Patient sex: M
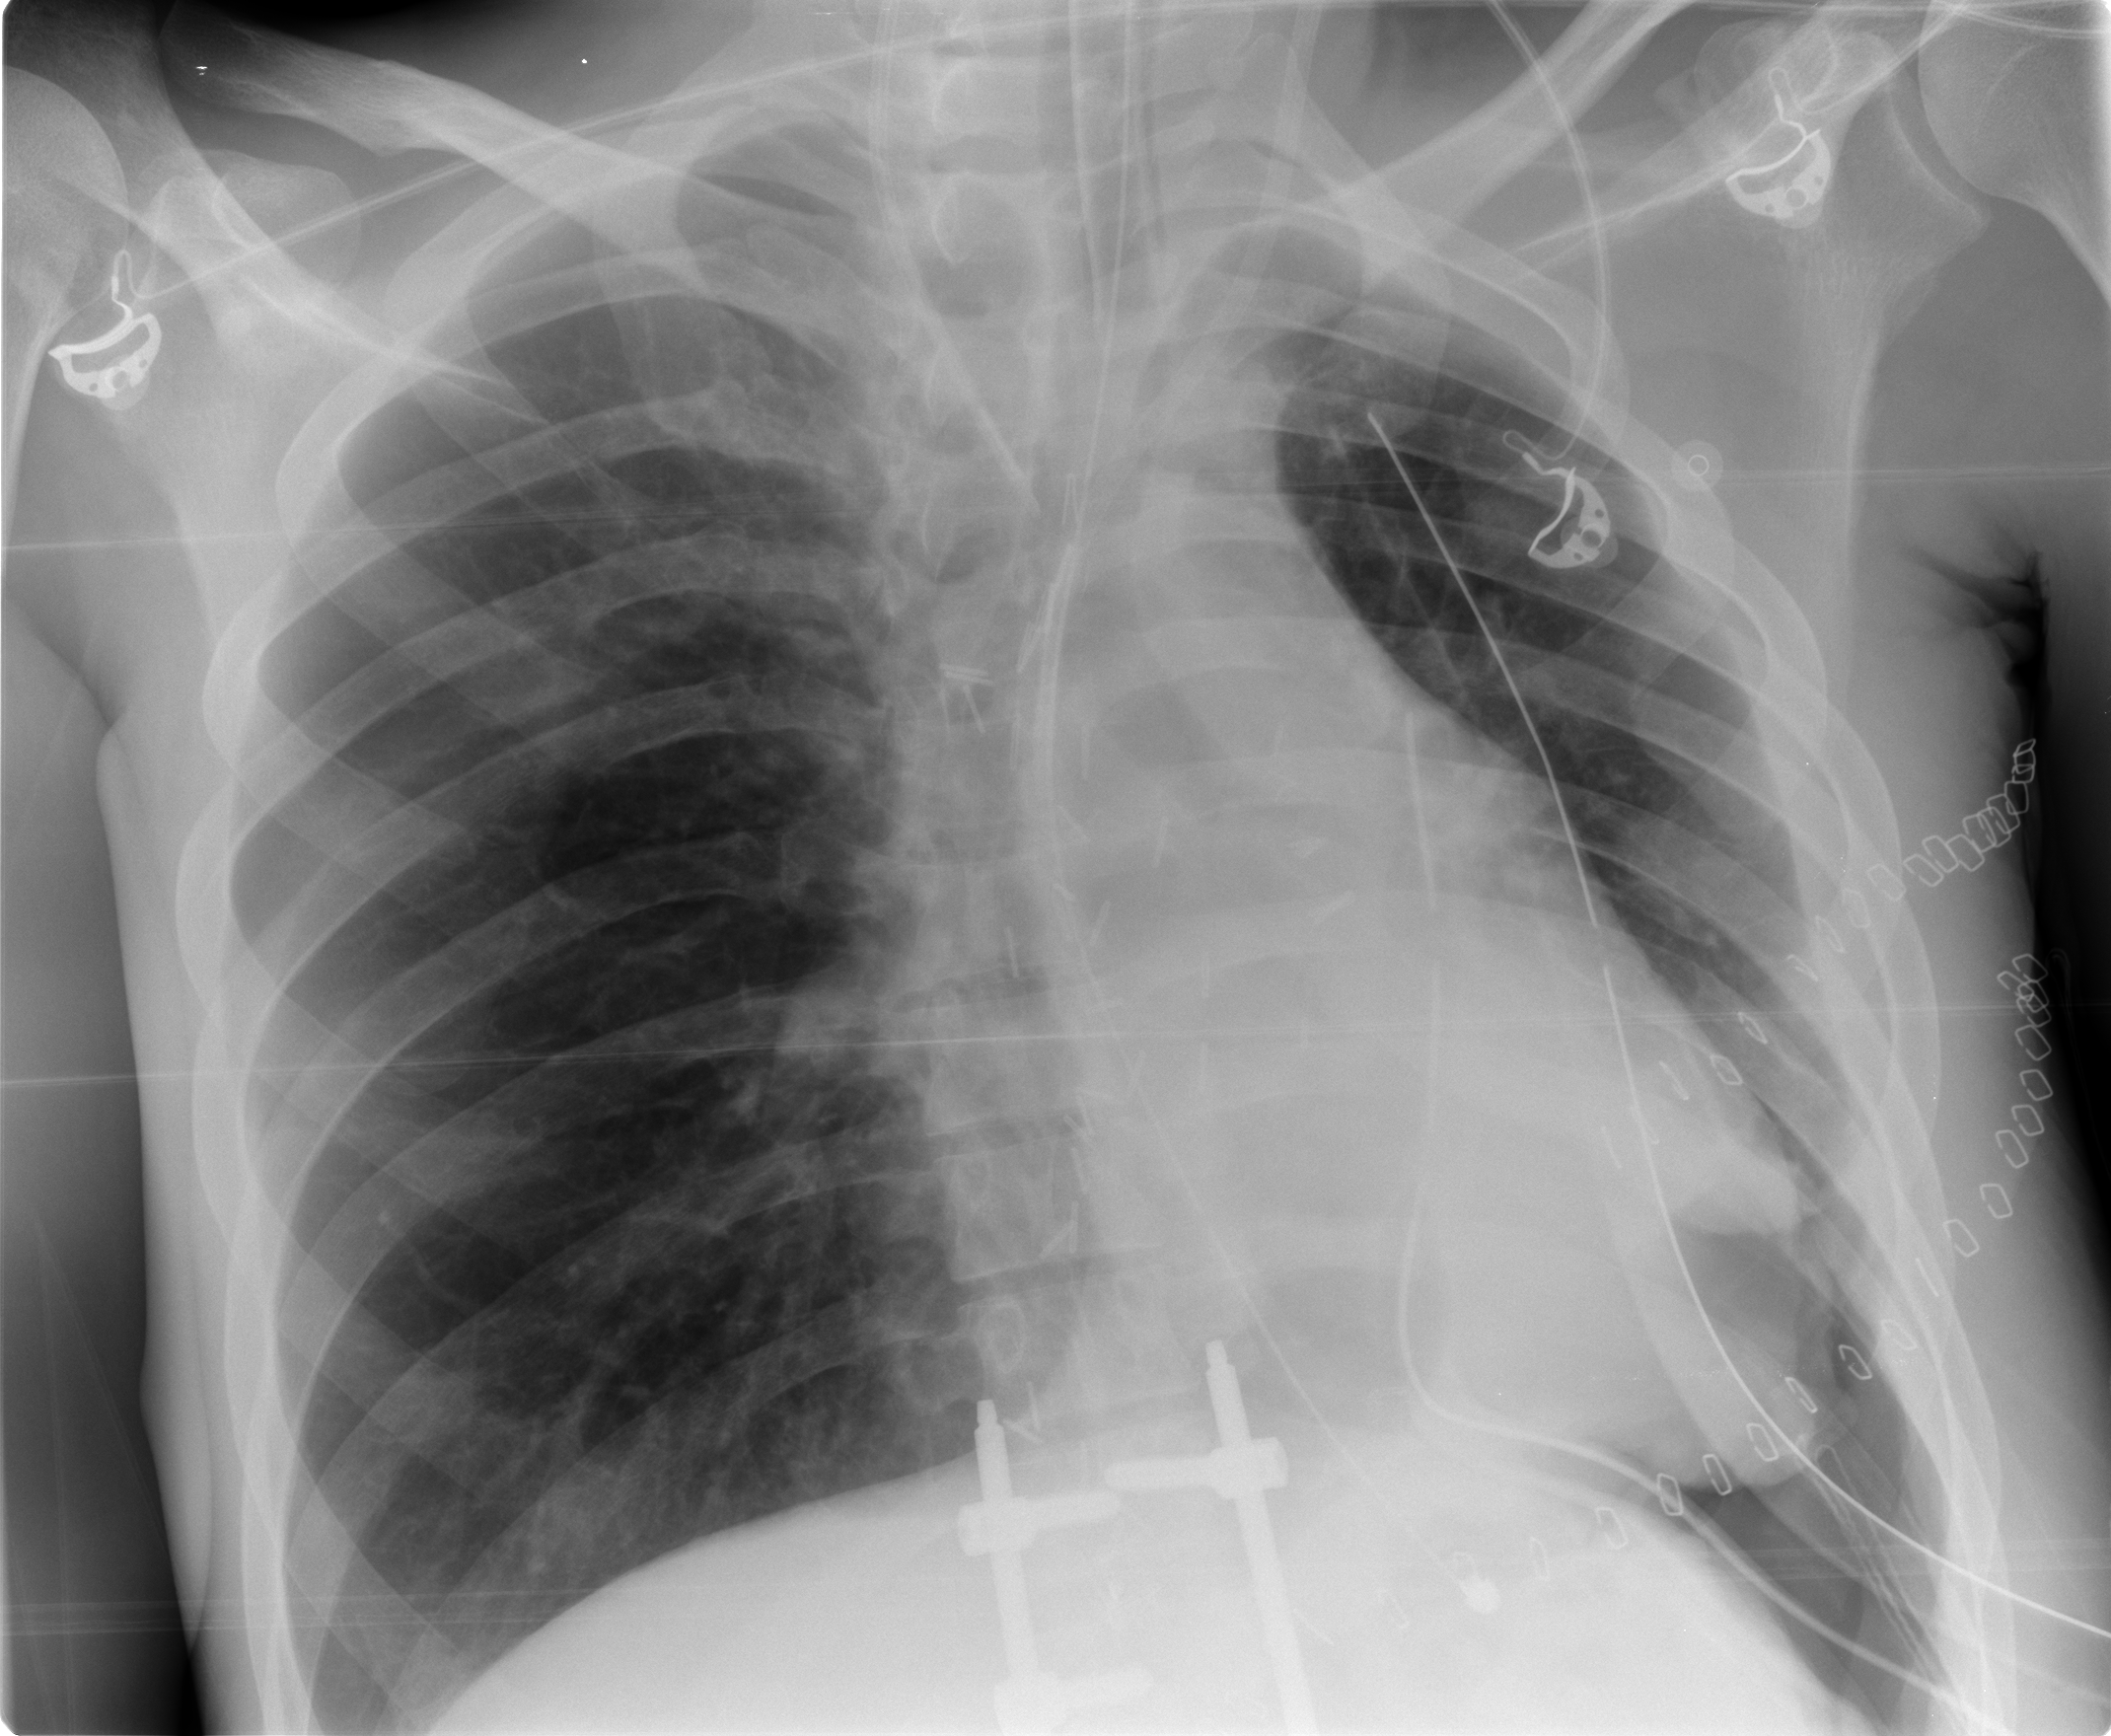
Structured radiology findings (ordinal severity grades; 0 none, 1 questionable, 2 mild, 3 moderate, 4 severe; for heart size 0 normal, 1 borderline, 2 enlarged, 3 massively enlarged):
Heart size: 0
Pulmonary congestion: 0
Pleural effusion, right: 0
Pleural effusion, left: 1
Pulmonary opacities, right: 0
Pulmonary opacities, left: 0
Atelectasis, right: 0
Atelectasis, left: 3